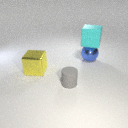
large cyan rubber cube above large blue metal sphere